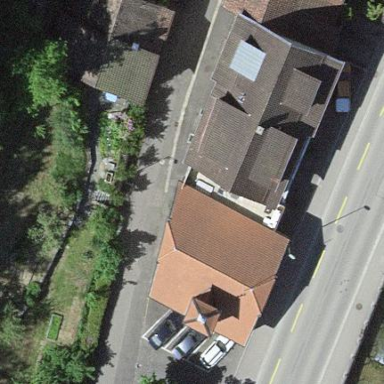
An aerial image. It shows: Fire station building.